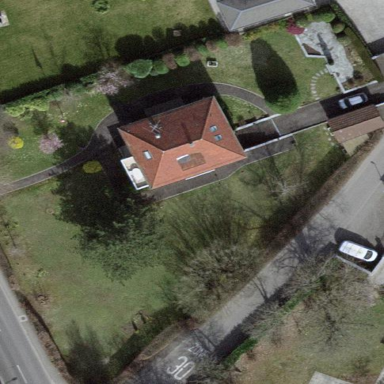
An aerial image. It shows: Garden enclosed by fence.